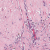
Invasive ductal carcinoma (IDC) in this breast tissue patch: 0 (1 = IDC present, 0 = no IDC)